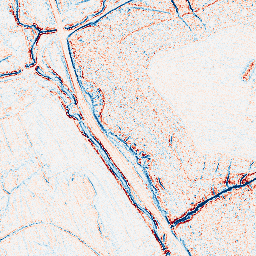
Category: edge_preserving
Decomposition family: bilateral
Decomposition parameters: d: 5
sigma_color: 50
sigma_space: 100
Upsampling method: sinc_hamming
Upsampling parameters: scale: 4
kernel_size: 16
Upsampling scale: 4